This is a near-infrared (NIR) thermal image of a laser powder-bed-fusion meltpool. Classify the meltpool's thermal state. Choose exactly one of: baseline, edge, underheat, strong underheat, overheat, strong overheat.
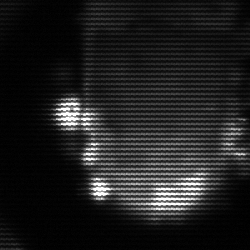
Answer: baseline